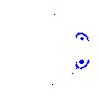
Particle: electron